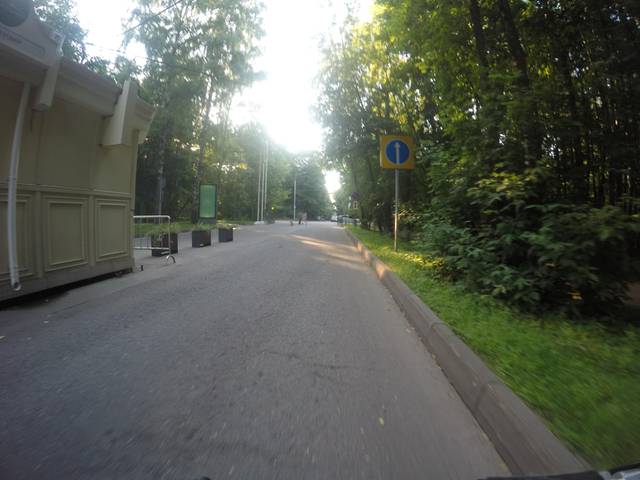
Region: Russia
Coordinates: 55.804, 37.664